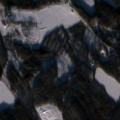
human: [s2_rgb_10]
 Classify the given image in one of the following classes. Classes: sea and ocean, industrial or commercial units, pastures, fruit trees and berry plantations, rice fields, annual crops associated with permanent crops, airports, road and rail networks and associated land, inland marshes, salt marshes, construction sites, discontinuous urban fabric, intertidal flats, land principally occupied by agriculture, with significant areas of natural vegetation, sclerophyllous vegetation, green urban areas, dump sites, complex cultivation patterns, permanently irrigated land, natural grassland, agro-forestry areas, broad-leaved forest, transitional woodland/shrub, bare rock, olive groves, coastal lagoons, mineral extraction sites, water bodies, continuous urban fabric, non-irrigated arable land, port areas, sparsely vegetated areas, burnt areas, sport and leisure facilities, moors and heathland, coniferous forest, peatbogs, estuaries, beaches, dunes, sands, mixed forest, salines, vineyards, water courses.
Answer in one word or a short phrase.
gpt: coniferous forest, mixed forest, water bodies